Question: I'm using IntelliJ Ultimate 11.1 which includes the goodies that comes with the latest PhpStorm.
I'm trying to get some things working with the new Code Coverage feature, but having a bit of trouble getting the coverage to show up in my IDE.
The unit testing is working 100%, I can even run the unit tests in debug mode, and trigger xdebug breakpoints etc, which I think is the most awesome thing since toast.
When I set the HTML coverage report is being generated ok, so it's clear that xdebug and phpunit are working nicely together.
The project is a Symfony2 project, which has it's PhpUnit configuration done in a file app/phpunit.xml.dist.
When I select Analyze > Show Code Coverage Data from the menu, I get a popup looking like this:

I'm clicking the [+] but not sure what I have to select, as the OK button on that dialog box is disabled all the time.
I understand that my Test Suite is defined inside the phpunit.xml.dist file, but not sure how to get IntelliJ to use that to figure out how to display code coverage.
I'd be really thrilled to be able to use this neat feature.
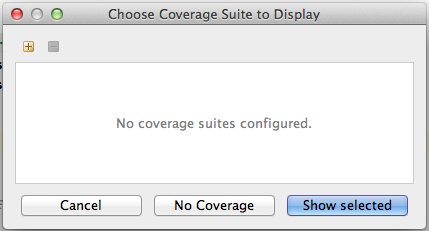
Answer: I just ran a recent update, and everything started working perfectly!